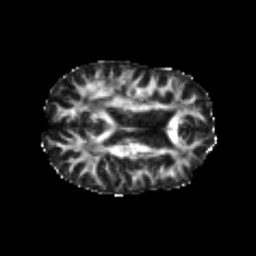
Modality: FA
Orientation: axial
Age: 22
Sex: female
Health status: healthy
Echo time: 0.074 s